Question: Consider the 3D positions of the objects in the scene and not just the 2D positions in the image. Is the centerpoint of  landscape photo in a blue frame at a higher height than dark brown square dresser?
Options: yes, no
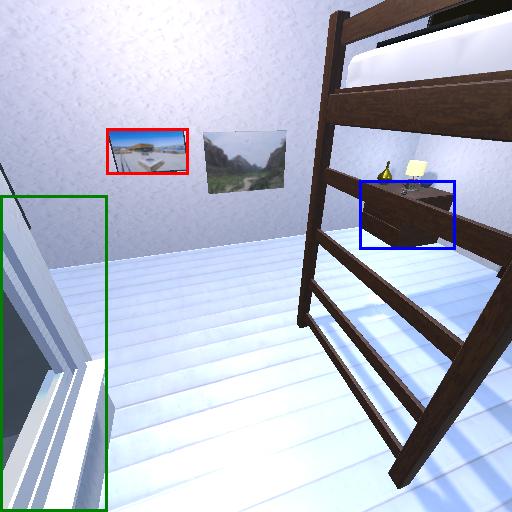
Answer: yes